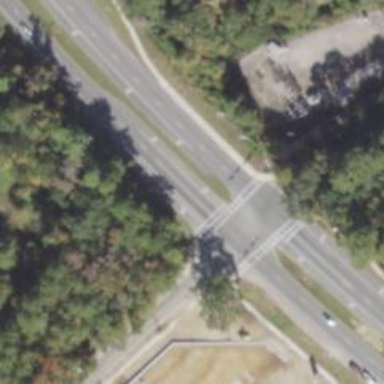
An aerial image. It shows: Asphalt road classified as trunk highway.